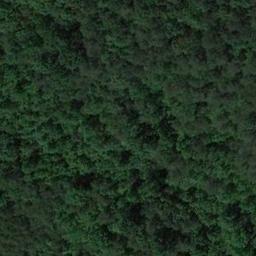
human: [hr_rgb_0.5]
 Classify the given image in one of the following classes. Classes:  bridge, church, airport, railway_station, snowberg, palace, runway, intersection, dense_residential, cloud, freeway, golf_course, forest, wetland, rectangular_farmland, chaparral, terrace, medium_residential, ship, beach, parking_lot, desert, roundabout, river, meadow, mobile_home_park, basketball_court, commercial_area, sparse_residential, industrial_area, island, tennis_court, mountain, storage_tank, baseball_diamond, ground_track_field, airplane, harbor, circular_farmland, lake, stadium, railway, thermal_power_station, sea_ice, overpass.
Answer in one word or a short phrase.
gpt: forest